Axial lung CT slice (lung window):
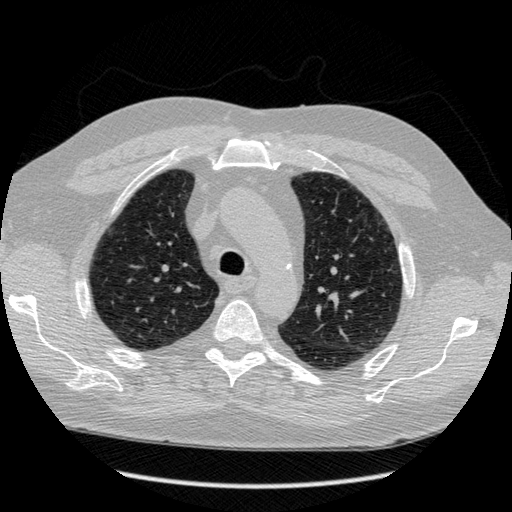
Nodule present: no